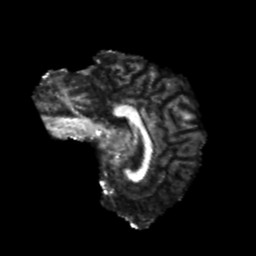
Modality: FA
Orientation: sagittal
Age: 23
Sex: male
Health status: healthy
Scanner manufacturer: philips
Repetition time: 7.393 s
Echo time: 0.08599 s